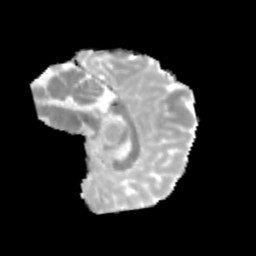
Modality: MD
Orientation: sagittal
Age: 9
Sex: male
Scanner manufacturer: siemens
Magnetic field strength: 3 T
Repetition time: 3.8 s
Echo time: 0.07 s